Modality: CBCT
Slice 43 of 136
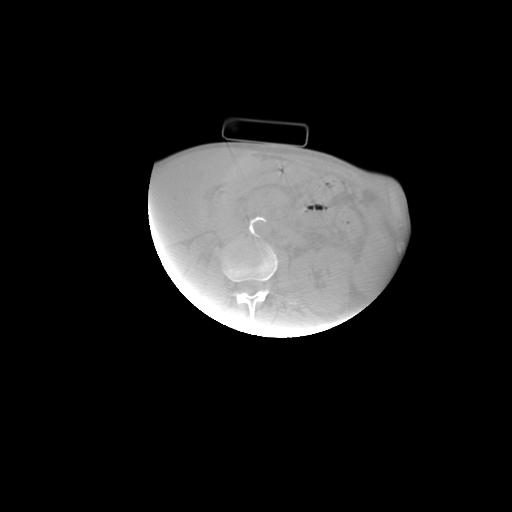